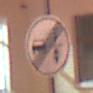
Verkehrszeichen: EndeVerbotUeberholenEinspurigeFahrzeuge
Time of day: Night
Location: Outdoor (Urban)
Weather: Overcast
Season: Winter
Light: Artificial